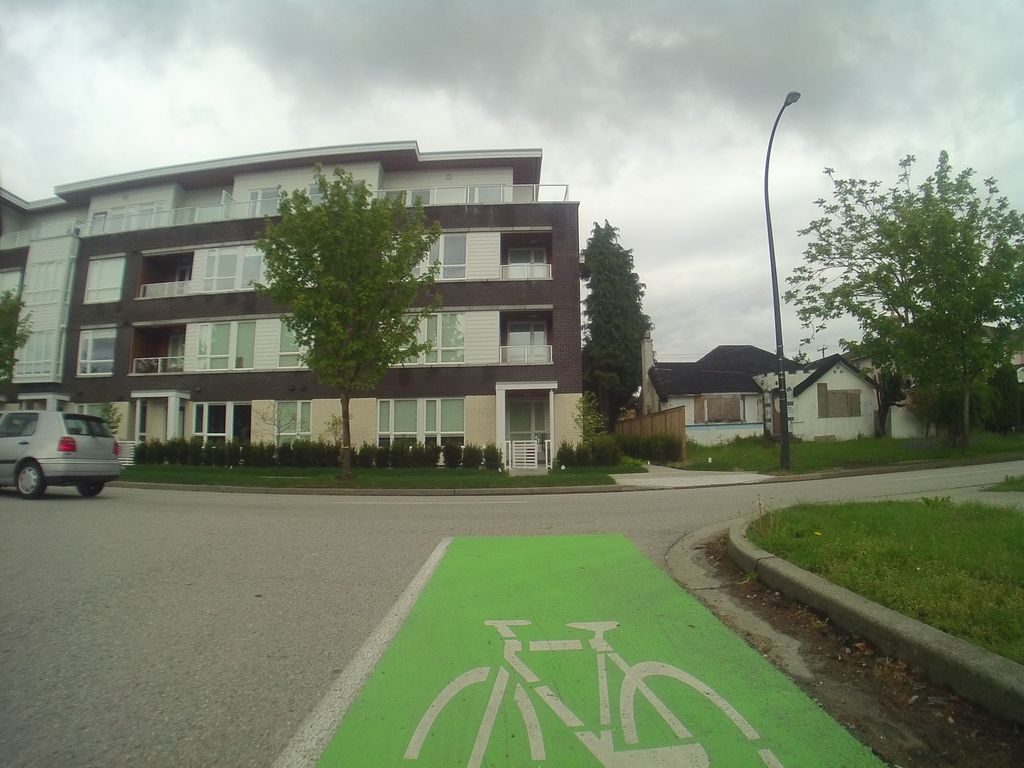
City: vancouver